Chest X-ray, PA view. Patient: 39 years old, sex M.
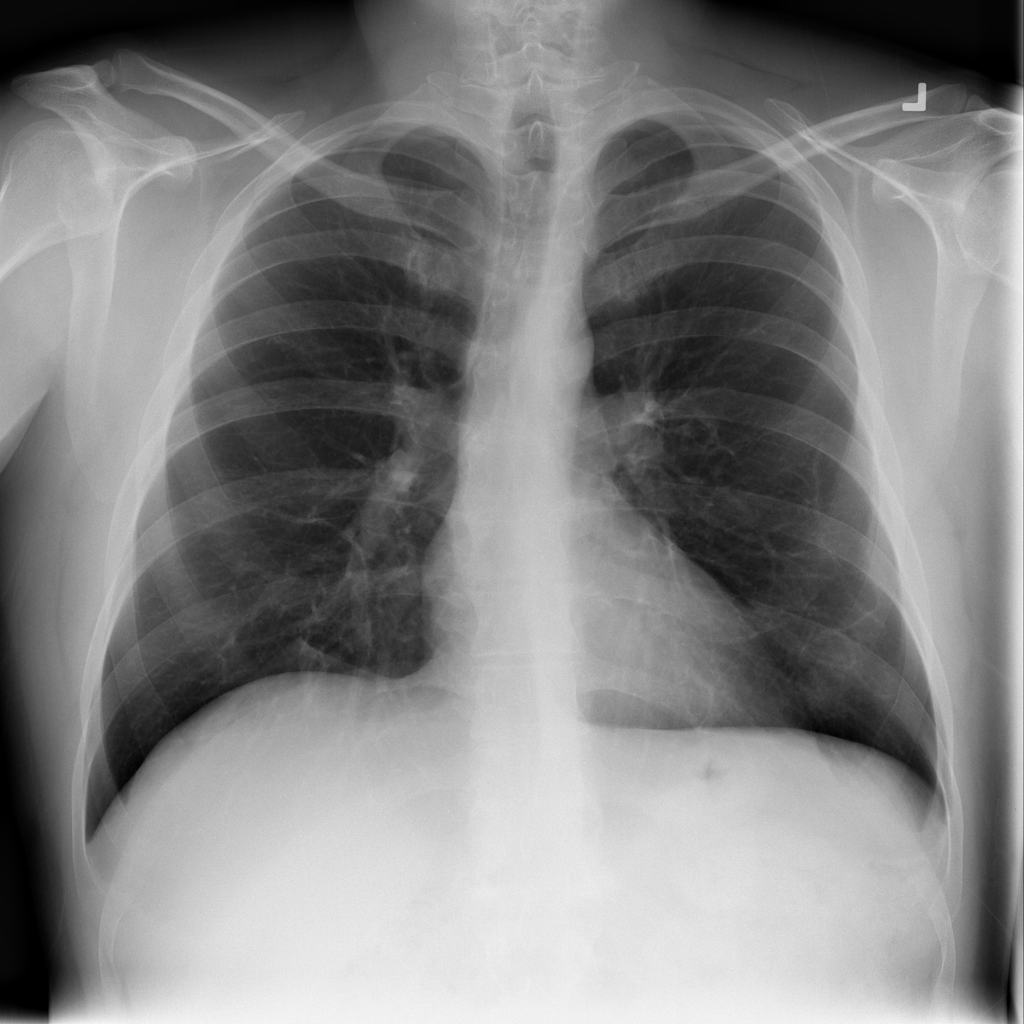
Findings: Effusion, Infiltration